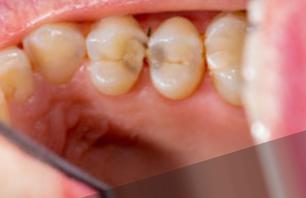
Condition: Caries